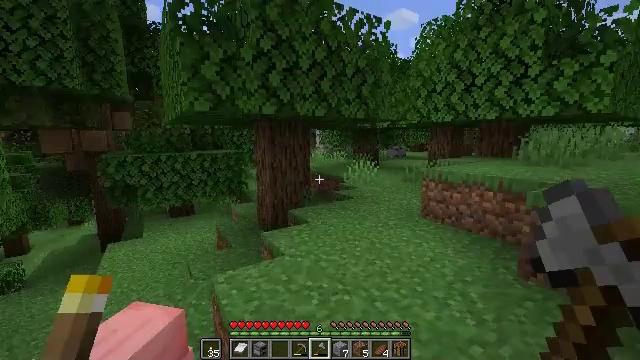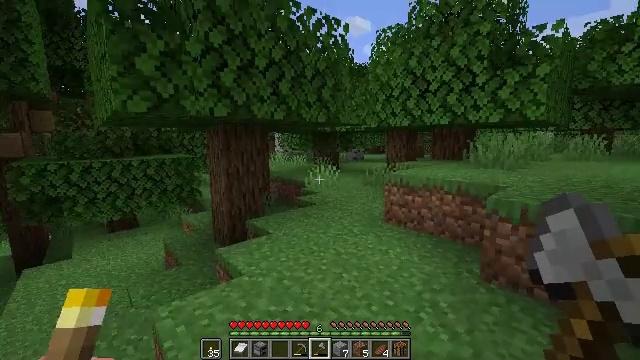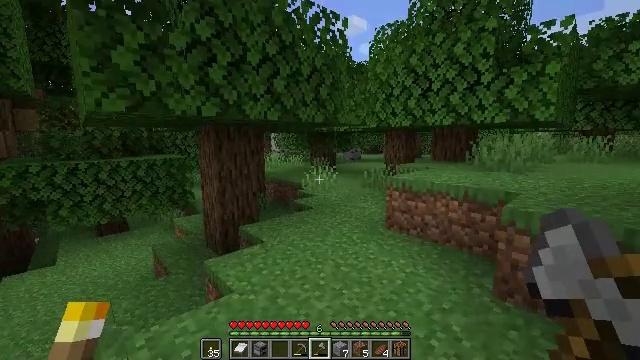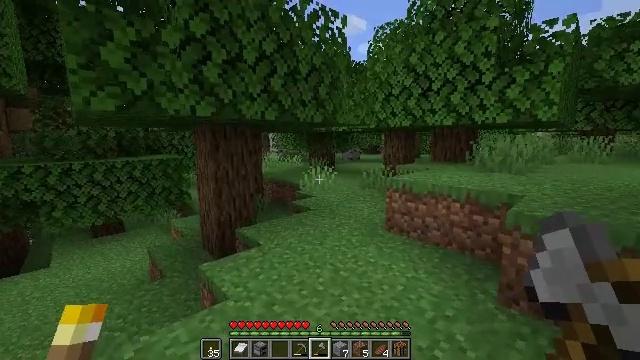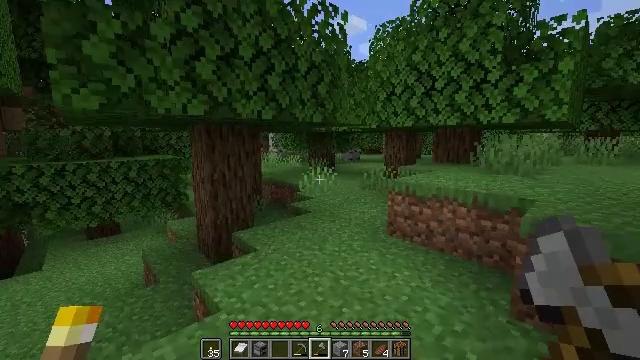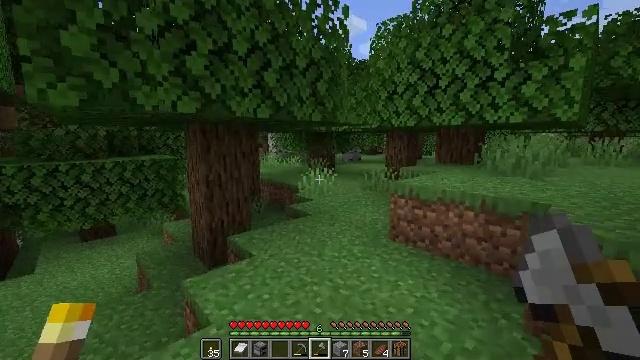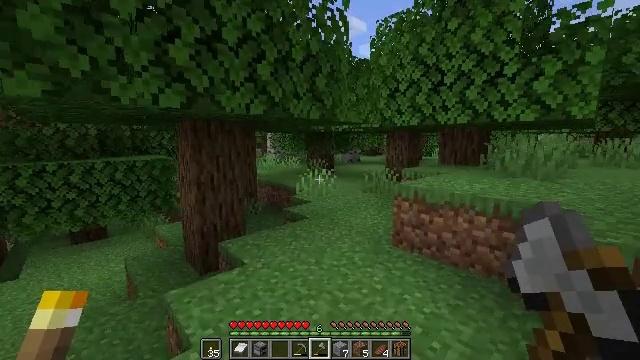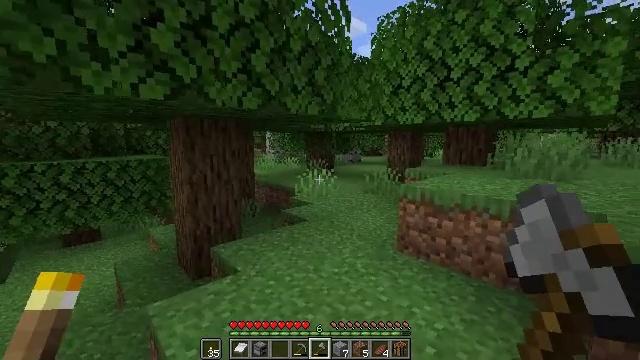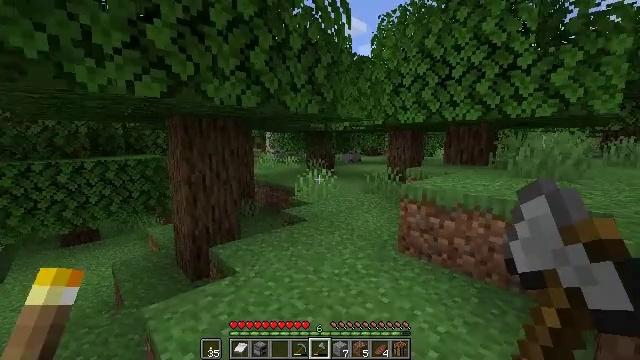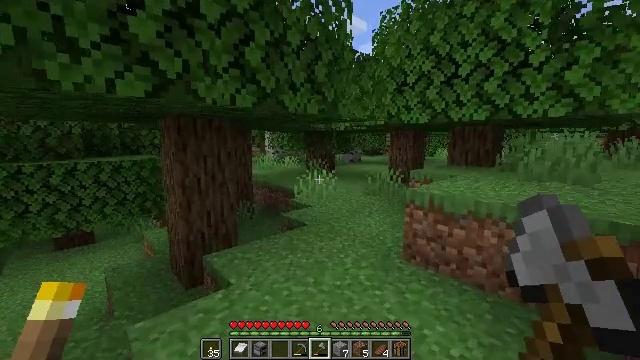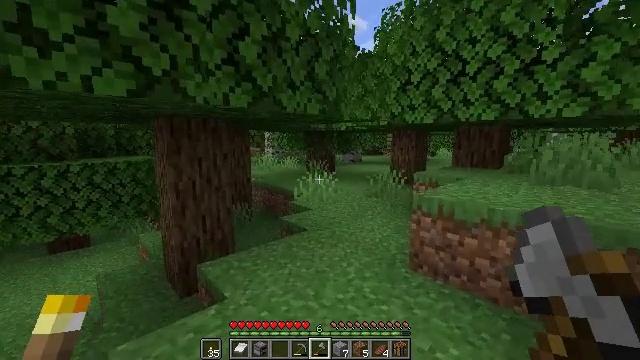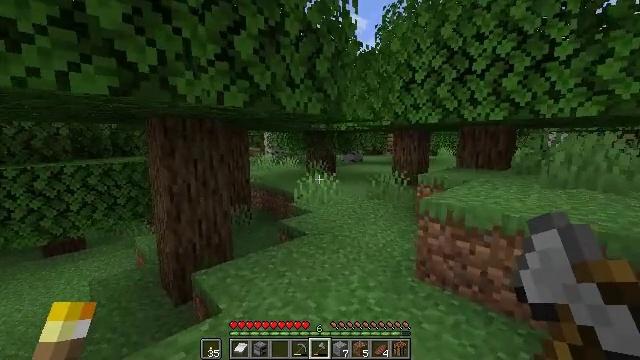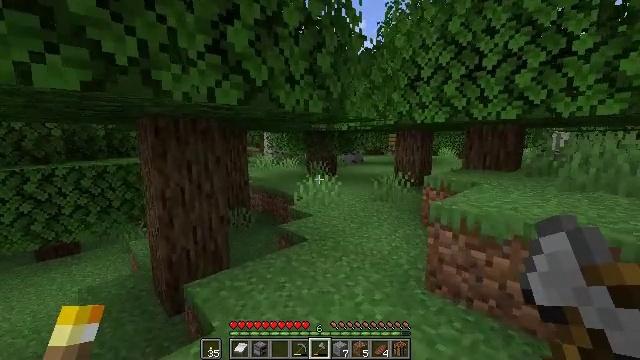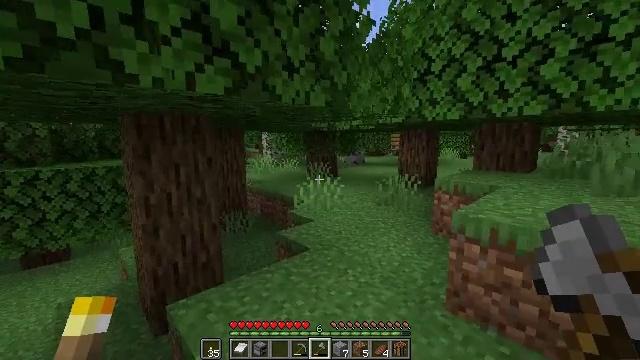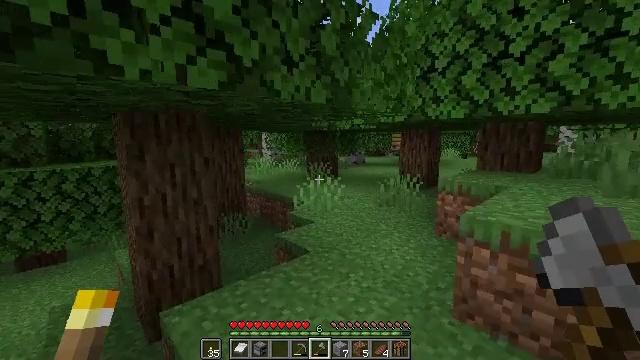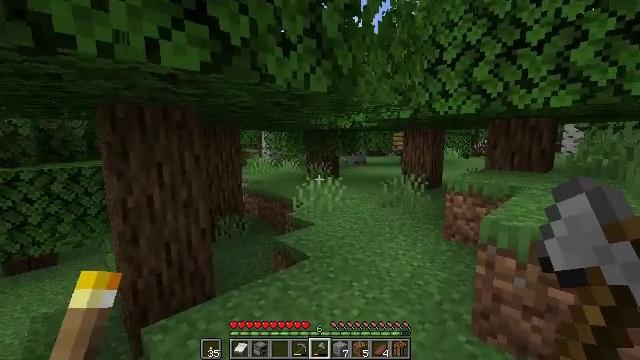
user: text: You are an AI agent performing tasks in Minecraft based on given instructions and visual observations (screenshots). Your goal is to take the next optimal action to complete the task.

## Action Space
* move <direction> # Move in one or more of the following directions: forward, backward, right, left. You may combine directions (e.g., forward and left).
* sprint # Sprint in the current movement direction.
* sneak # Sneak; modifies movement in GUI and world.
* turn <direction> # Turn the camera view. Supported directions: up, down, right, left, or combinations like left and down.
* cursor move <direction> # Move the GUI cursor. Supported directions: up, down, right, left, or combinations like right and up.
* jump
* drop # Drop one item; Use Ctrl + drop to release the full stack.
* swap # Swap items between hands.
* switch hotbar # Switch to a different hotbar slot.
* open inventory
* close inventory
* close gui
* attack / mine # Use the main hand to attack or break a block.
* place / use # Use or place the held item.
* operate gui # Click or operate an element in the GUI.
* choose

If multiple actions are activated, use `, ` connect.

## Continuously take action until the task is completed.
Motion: motion action
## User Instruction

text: Collect the bee nest for honey.
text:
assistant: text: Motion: move forward, turn right
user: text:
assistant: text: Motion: move forward
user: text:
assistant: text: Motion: move forward
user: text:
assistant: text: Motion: move forward
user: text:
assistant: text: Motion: move forward
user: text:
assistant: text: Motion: move forward
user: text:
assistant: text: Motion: move forward
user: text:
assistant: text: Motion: move forward
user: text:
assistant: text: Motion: move forward
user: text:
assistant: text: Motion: move forward
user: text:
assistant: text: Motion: move forward
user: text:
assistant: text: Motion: move forward
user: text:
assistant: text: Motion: move forward
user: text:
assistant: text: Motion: move forward
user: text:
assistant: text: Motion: move forward
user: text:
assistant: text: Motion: move forward
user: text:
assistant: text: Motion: move forward
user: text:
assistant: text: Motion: move forward
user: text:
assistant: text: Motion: move forward
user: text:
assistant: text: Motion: move forward
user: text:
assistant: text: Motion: move forward
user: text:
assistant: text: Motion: move forward
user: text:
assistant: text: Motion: move forward, turn right
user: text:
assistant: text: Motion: move forward
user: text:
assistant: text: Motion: move forward, turn right
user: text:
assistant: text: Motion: move forward
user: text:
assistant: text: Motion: move forward, turn right
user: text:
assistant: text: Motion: move forward, turn right
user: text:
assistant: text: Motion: move forward
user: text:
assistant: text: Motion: move forward